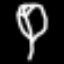
Label: leaf